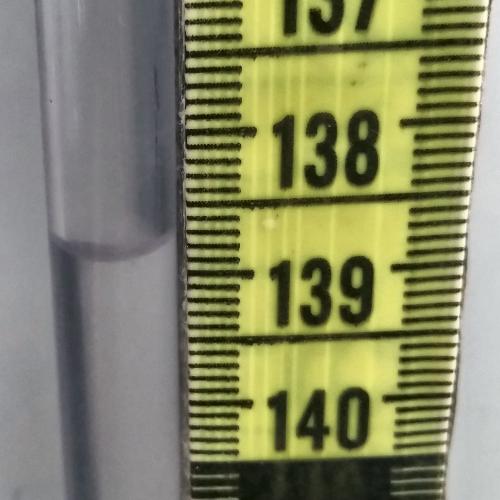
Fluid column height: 138.8 cm